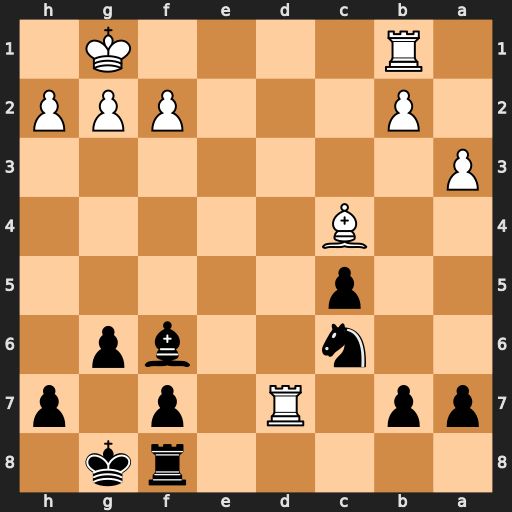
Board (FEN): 5rk1/pp1R1p1p/2n2bp1/2p5/2B5/P7/1P3PPP/1R4K1
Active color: b
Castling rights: -
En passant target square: -
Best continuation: Ne5 Rxb7 Nxc4